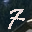
Label: 7